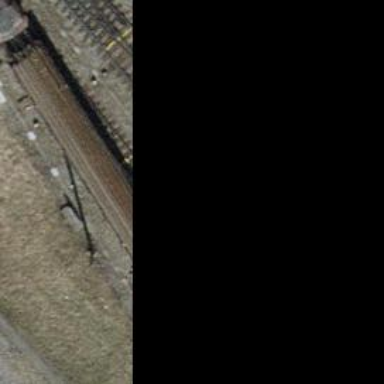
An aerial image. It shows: Yard with single rail track. The railway track is electrified with contact line for service purposes.